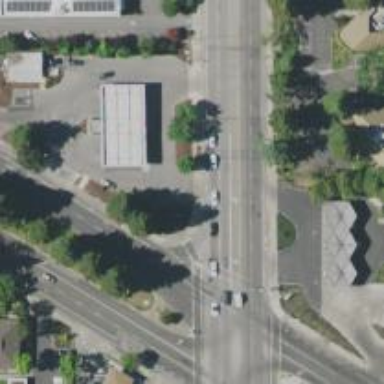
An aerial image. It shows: Marked uncontrolled road crossing.